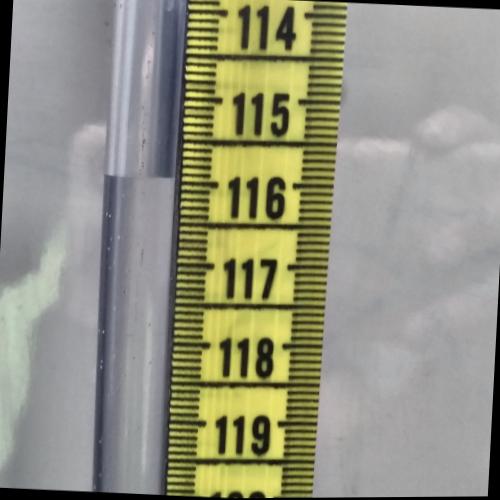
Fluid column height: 115.9 cm